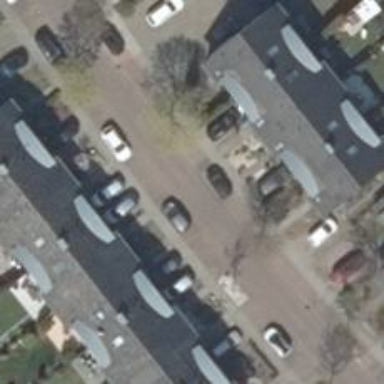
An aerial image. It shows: Residential road.